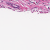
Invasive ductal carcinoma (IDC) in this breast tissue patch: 0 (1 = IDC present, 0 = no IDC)